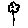
Label: flower